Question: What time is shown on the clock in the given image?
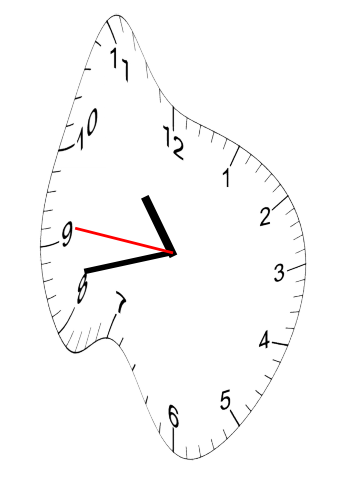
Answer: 10:42:46